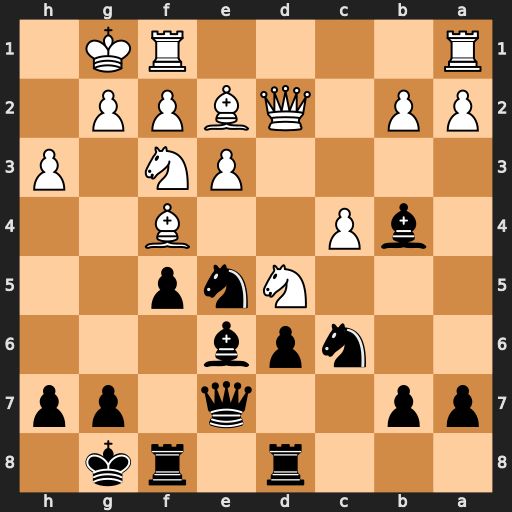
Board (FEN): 3r1rk1/pp2q1pp/2npb3/3Nnp2/1bP2B2/4PN1P/PP1QBPP1/R4RK1
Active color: b
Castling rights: -
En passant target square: -
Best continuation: Nxf3+ Bxf3 Bxd2 Nxe7+ Nxe7